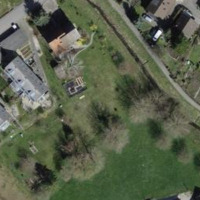
EUNIS habitat code: 24
Species observed at this site:
Chroicocephalus ridibundus